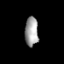
Tissue: prostate
Cell type: T cells
Senescence score: 0.3468
Nuclear area (px): 385
Mean DAPI intensity: 160.312